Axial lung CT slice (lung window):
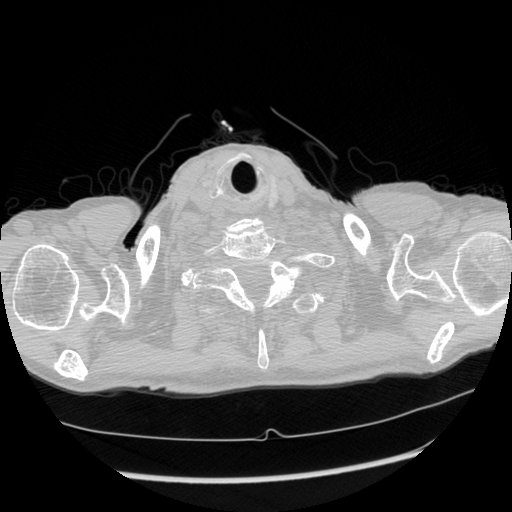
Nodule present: no